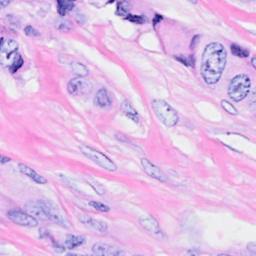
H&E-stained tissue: Breast